Question: I'm using forms authentication to handle users and attempting to deploy my database to SQL Azure, but getting this error message:

The only table of the four listed that I utilize is 'aspnet_Membership', and the only other table I use is 'aspnet_Users' from implementing forms authentication. What is 'TextInRowSize' and why does SQL Azure care about it? Do I have any option to modify 'aspnet_Membership' to make it compatible?
If it would be easier to remove the current system altogether and replace it with my own, I'm fine with that too.
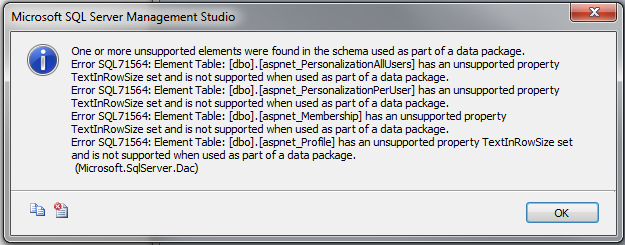
Answer: This was solved by generating a SQL Azure script for the DB, and running it on Azure. Here's how I solved it:
First, open SQL Server, right click the database you want to transfer and click "Tasks > Generate Scripts..."

Next, click "Advanced" on the scripting options panel and find the row "Script for the database engine type." Select "Windows Azure SQL Database" and click OK (Note: if you have data that you want to transfer as well, choose "Schema and Data" from the "Types of data to script" option).

Proceed thru the rest of the script generation dialog, remembering where you saved the script file. Connect to your database server using SQL Server or windowsazure.com. Generate a new query for your new database, enter the script that was generated by SQL Server and execute.